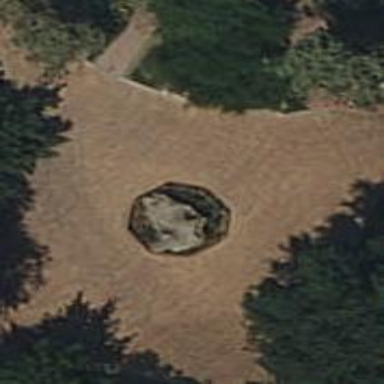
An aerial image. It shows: Stone memorial with historical significance.